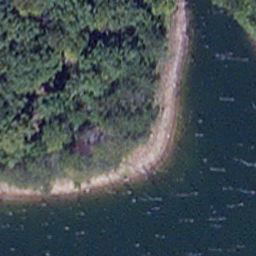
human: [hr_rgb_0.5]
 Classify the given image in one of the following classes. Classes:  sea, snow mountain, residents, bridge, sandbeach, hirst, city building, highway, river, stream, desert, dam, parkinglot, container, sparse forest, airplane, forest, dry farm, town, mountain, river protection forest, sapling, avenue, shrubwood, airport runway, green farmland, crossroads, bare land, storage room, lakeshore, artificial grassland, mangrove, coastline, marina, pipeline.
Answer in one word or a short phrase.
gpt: lakeshore